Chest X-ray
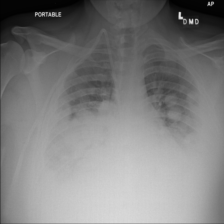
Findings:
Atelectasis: negative
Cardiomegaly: negative
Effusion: positive
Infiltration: negative
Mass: positive
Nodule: negative
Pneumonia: negative
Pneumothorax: negative
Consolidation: negative
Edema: negative
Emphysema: negative
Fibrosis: negative
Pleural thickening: negative
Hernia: negative